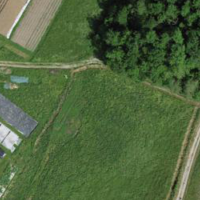
EUNIS habitat code: 52
Species observed at this site:
Chrysocrambus linetella
Limax maximus